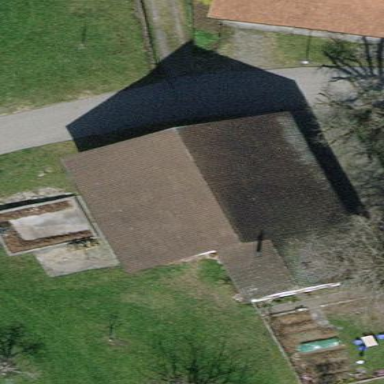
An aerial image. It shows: Cowshed building.